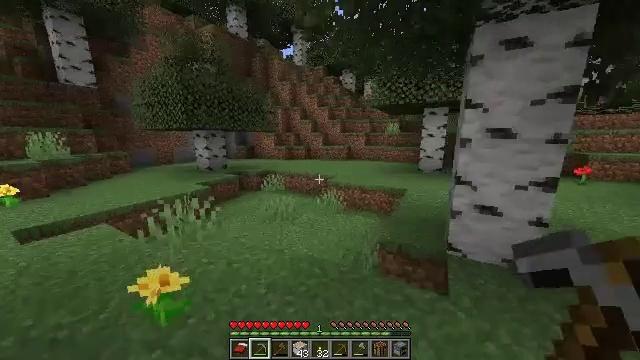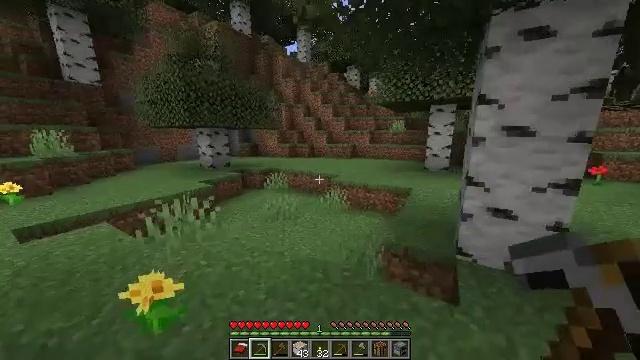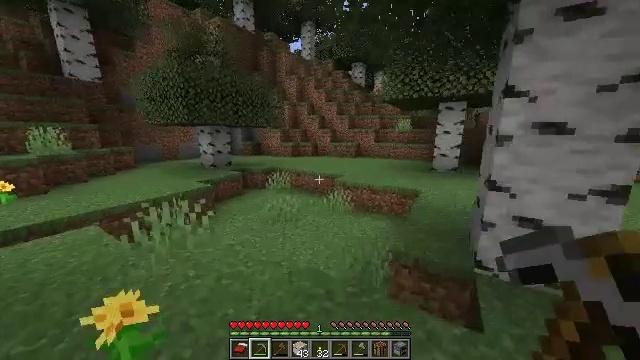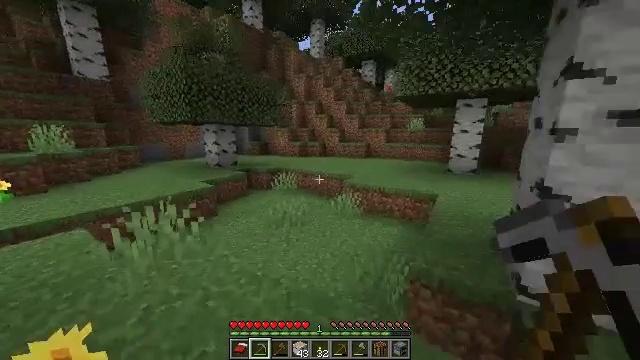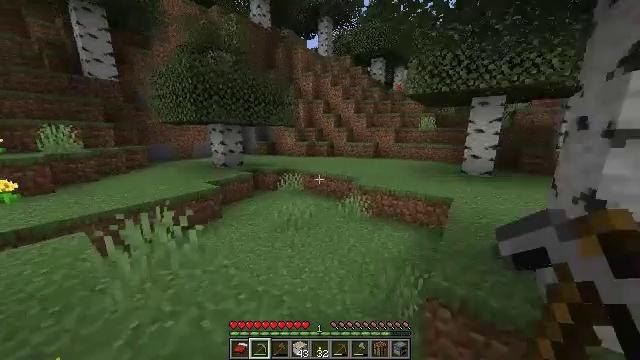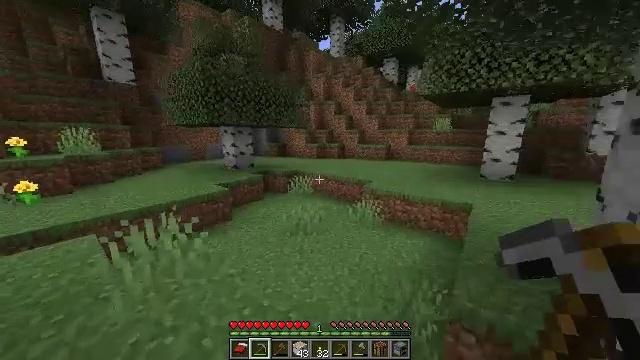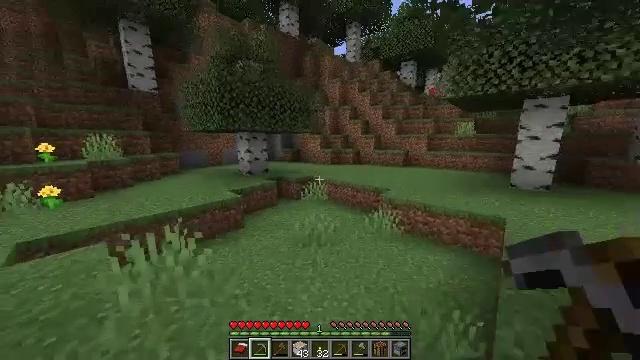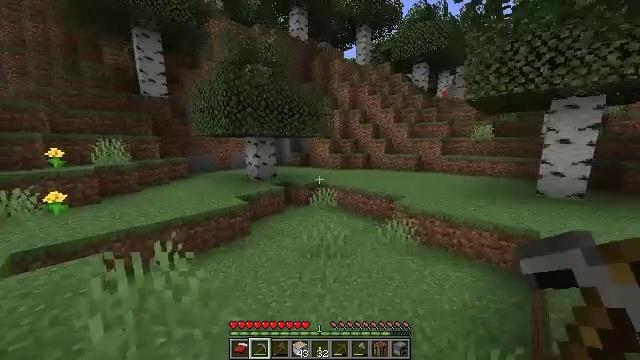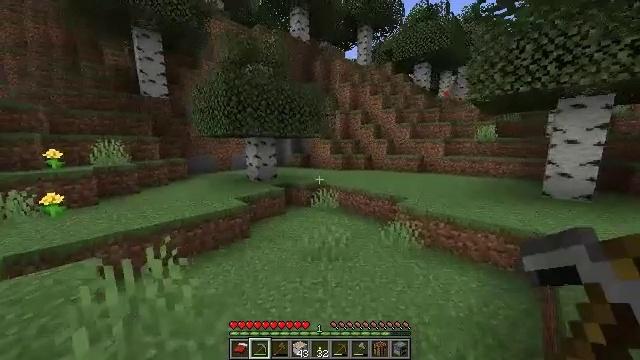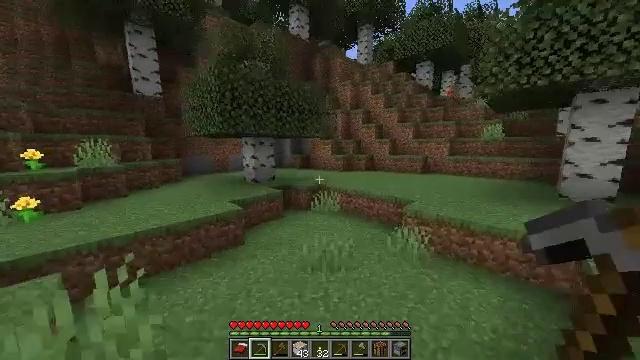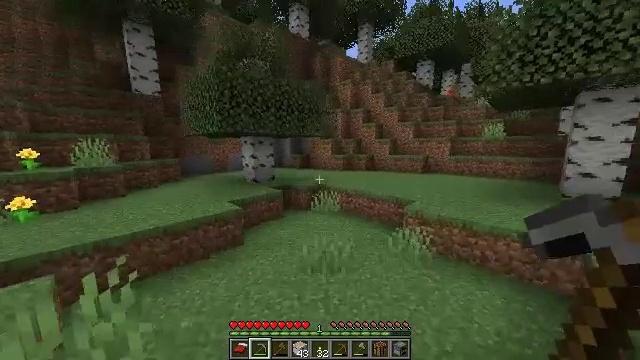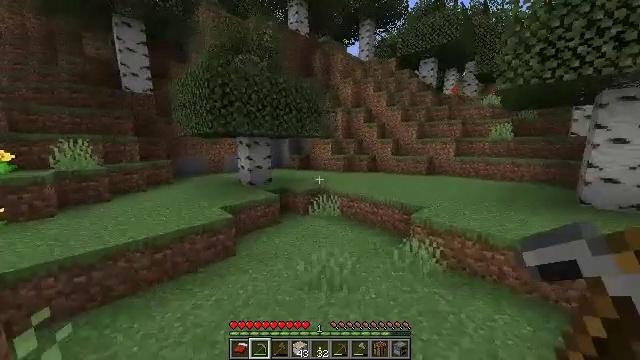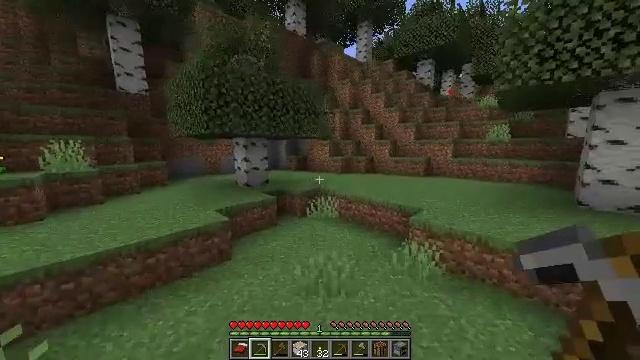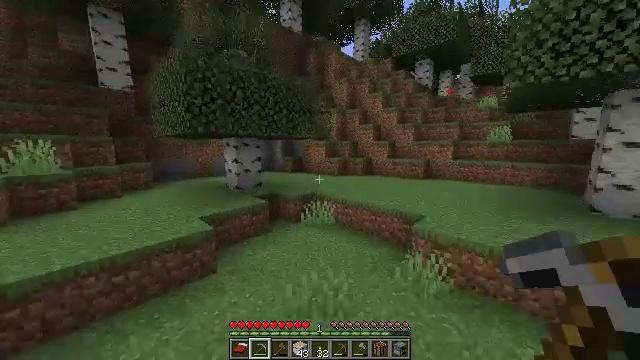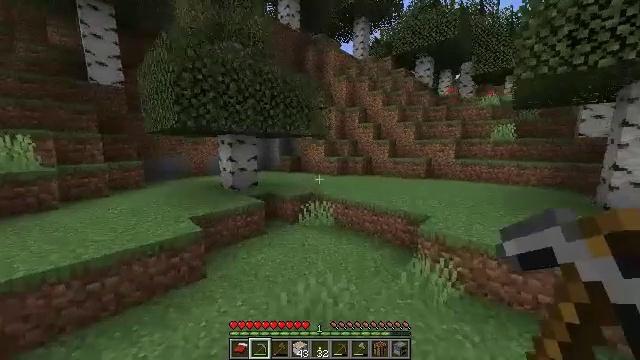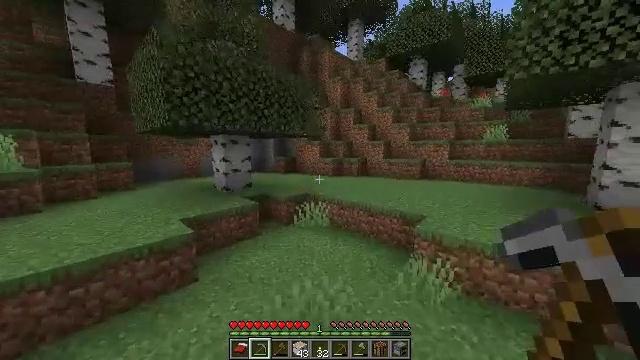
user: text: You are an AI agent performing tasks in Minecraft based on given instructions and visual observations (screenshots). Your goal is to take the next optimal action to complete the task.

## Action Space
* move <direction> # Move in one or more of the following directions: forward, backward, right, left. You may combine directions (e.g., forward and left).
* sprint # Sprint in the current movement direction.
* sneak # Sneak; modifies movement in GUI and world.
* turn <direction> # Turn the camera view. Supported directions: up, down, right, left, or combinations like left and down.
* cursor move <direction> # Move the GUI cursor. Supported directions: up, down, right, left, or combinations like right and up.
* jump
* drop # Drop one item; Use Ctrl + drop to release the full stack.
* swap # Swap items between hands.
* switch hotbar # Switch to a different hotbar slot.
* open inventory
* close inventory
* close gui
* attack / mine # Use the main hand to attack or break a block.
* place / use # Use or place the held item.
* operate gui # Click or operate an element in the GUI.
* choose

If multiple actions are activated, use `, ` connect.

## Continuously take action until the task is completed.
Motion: motion action
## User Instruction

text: Harvest birch leaves for decorations.
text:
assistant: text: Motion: move forward, sprint, turn left
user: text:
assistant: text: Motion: move forward, sprint, turn left
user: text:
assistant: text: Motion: move forward, sprint, turn left
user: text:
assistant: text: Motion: move forward, sprint, turn left
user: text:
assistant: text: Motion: move forward, sprint, turn left
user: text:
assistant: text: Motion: move forward, sprint, turn left and up
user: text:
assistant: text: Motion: move forward, sprint, turn left and up
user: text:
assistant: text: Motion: move forward, sprint
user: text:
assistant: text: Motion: move forward, sprint
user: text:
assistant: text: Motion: move forward, sprint
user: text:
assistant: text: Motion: move forward, sprint
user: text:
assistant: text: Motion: move forward, sprint
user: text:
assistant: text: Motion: move forward, sprint
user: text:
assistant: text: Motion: move forward, sprint
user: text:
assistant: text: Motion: move forward, sprint, turn right
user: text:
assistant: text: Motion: move forward, sprint, turn right
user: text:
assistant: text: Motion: move forward, sprint, turn right
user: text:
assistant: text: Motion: move forward, sprint, turn right
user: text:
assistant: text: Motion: move forward, sprint
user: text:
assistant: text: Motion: move forward, sprint, turn right
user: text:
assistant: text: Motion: move forward, sprint, turn right
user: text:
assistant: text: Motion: move forward, sprint, turn right
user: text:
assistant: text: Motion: move forward, sprint, turn right
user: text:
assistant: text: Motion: move forward, sprint
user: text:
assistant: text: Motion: move forward, sprint
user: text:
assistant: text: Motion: move forward, sprint
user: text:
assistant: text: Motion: move forward, sprint
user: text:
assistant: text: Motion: move forward, sprint
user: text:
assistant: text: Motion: move forward, sprint
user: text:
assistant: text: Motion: move forward, sprint, turn right